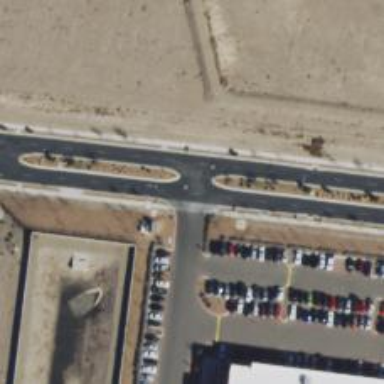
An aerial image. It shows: Tertiary link road with asphalt surface.